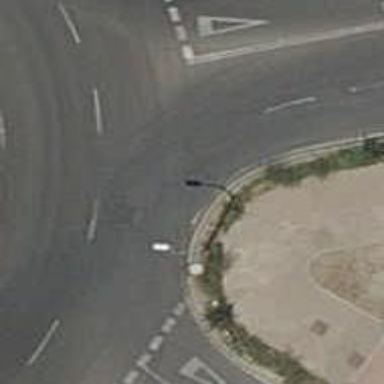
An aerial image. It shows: Residential road with asphalt surface leading to roundabout.